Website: ulta-beauty
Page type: address-validator
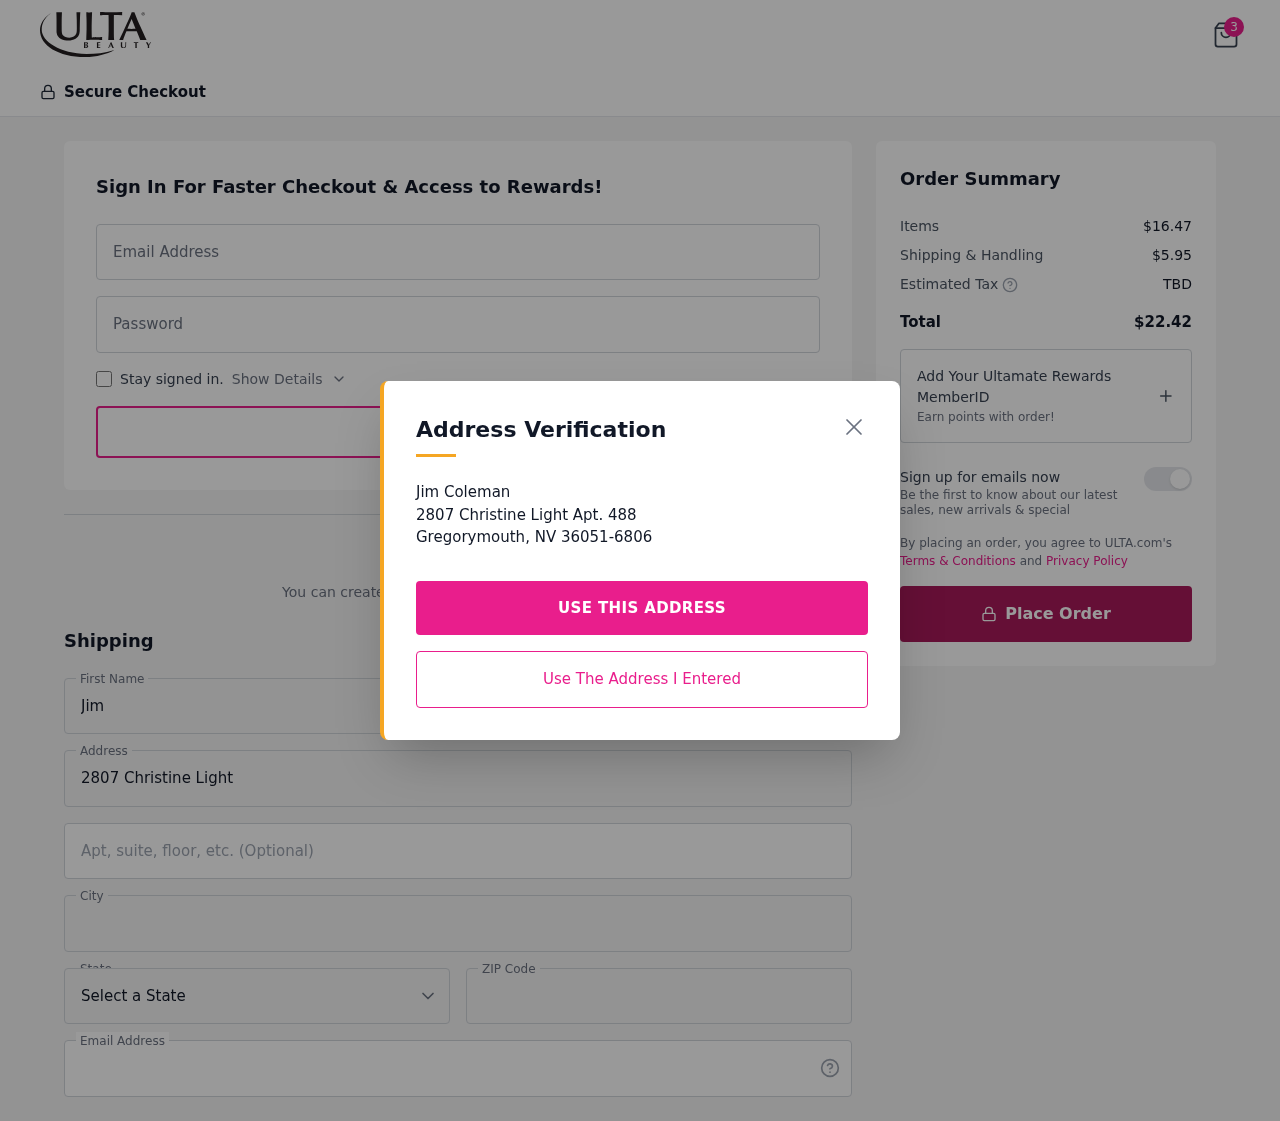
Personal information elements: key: PII_CITY
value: Gregorymouth
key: PII_EMAIL
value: jim_coleman@yahoo.com
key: PII_FIRSTNAME
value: Jim
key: PII_LASTNAME
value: Coleman
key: PII_POSTCODE
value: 36051
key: PII_STATE_ABBR
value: NV
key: PII_STREET
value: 2807 Christine Light Apt. 488
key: PII_STREET2
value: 2807 Christine Light Apt. 488
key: PII_FULLNAME2
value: Jim Coleman
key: PII_PHONE_AREA
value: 488
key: PII_PHONE_AREA_NUMERIC
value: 488
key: PII_CITY2
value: Gregorymouth
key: PII_STATE_ABBR2
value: NV
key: PII_POSTCODE_FULL
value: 36051
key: PII_POSTCODE_EXT
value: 6806
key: PII_POSTCODE_NUMERIC
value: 36051
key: PII_POSTCODE_EXT_NUMERIC
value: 6806
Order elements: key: ORDER_NUM_ITEMS
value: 3
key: ORDER_SUBTOTAL
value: $16.47
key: ORDER_SHIPPING_COST
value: $5.95
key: ORDER_TOTAL
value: $22.42